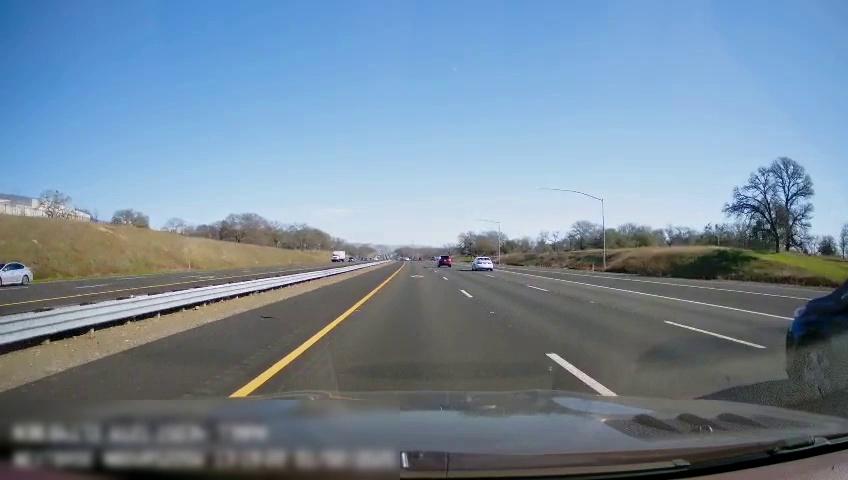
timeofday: Day
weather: Sunny
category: Drivable Space
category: Drivable Space
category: Vehicles | Car
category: Vehicles | Truck
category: Vehicles | Car
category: Vehicles | SUV
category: Vehicles | Car
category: Vehicles | Car
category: Lanes | Opposite Lane
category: Lanes | Opposite Lane
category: Lanes | Current Lane
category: Lanes | Current Lane
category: Lanes | Alternate Lane
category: Lanes | Alternate Lane
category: Lanes | Alternate Lane